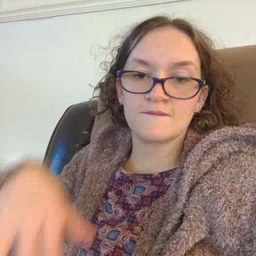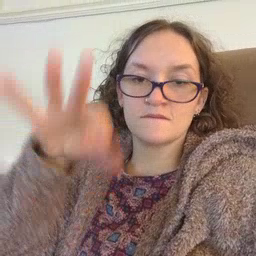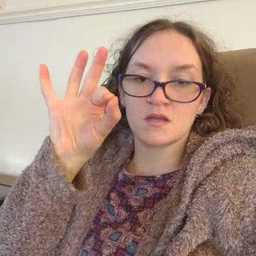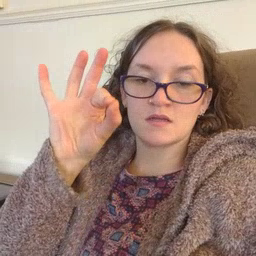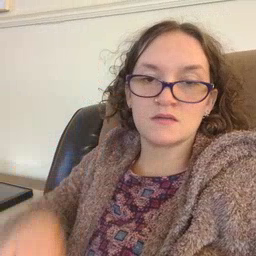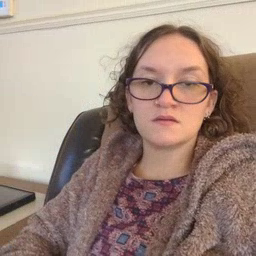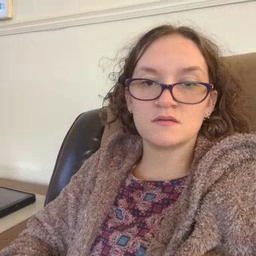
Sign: find